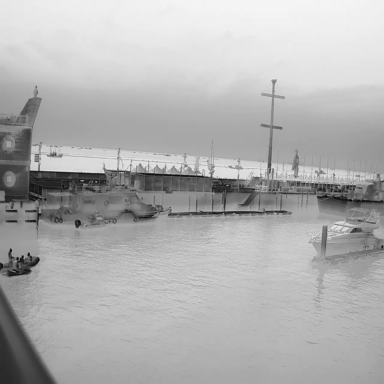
There are eight objects shown in the infrared image, including four canoes, a warship, two bulk_carriers, and a sailboat.